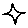
Label: star